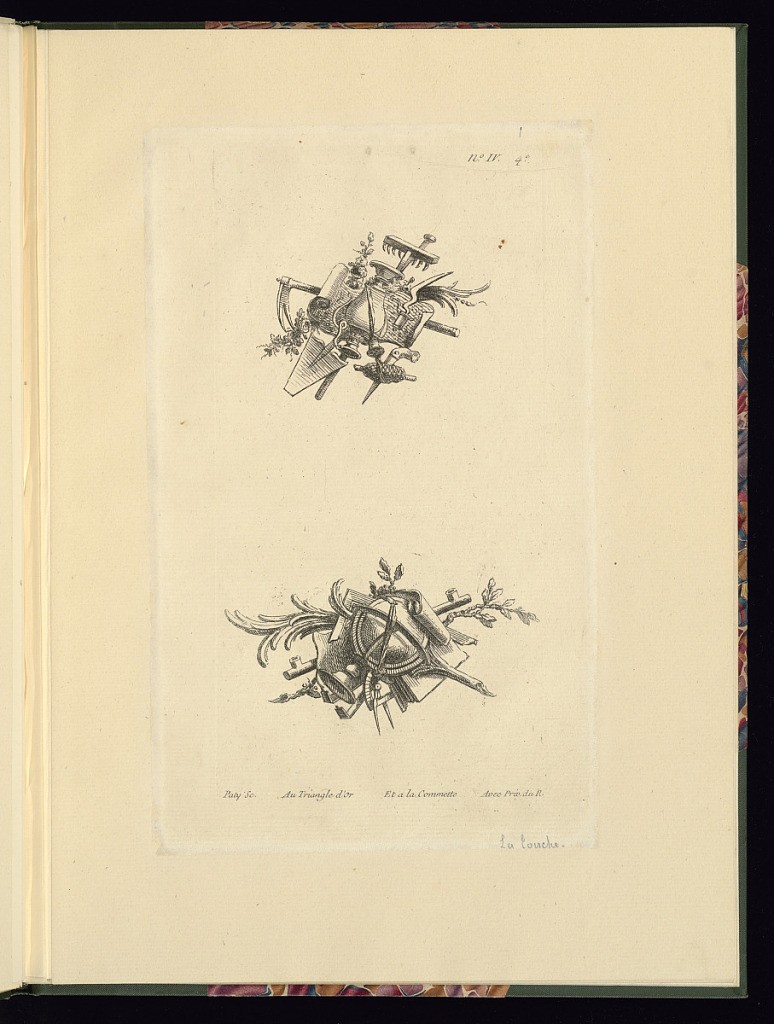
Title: Two Trophy Designs
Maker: Jacques Ignace de Latouche, French, 1694 – 1781
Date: ca. 1750
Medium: Etching and engraving on paper
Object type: Print
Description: Two ornamental trophy designs. The top includes agricultural tools, a shovel, rack, scroll, sickle, flowers, and scrolling leaves. The bottom includes a globe, measuring devices, caliper, protractor, foliate branches, and sheets of paper. The plate is signed and numbered.